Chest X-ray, PA view. Patient: 47 years old, sex F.
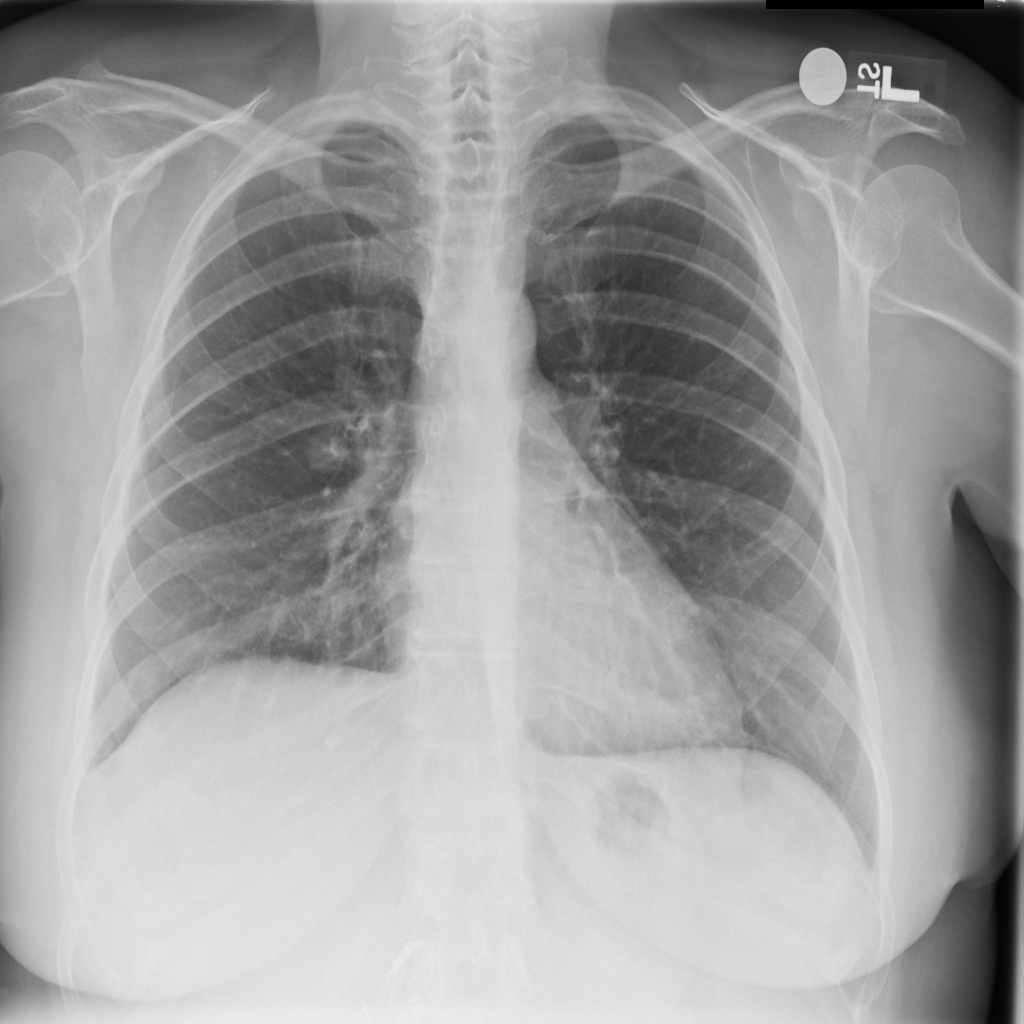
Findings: No Finding